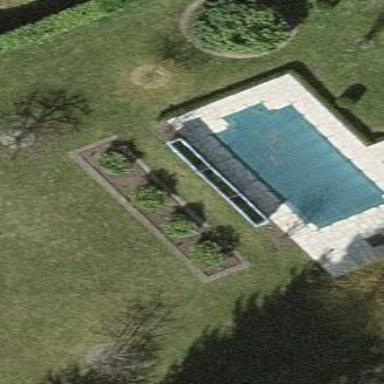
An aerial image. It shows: Swimming pool located in leisure land.